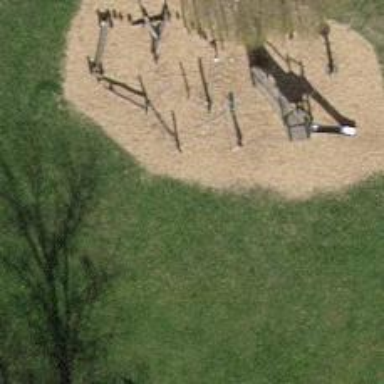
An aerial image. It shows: Playground designed with playground theme on leisure land.